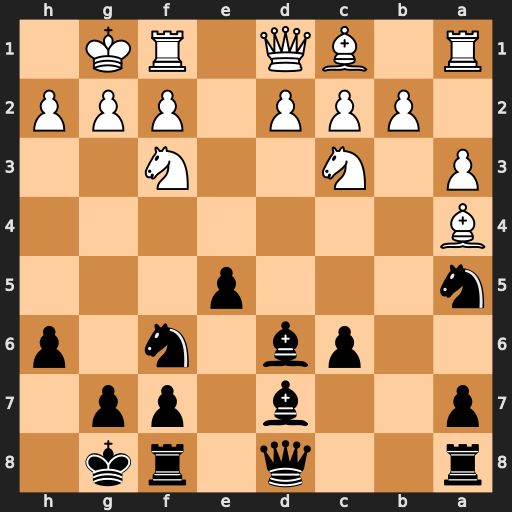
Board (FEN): r2q1rk1/p2b1pp1/2pb1n1p/n3p3/B7/P1N2N2/1PPP1PPP/R1BQ1RK1
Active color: b
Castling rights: -
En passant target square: -
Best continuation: e4 Nxe4 Nxe4